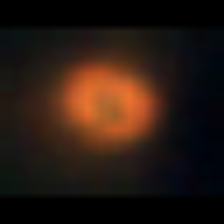
Taxon: Unknown_phyto
Group: Unknown